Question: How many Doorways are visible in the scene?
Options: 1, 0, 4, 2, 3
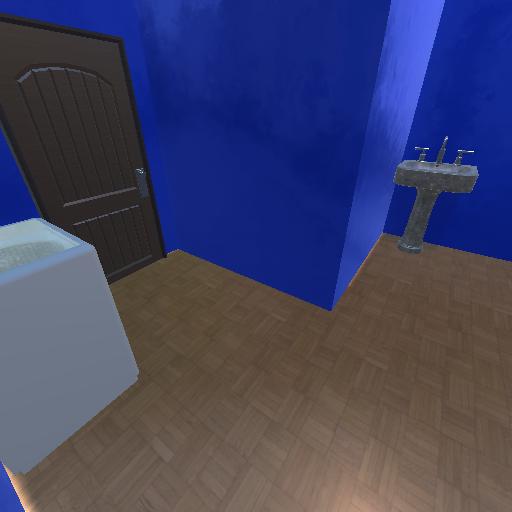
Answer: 1